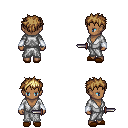
a pixel art fantasy rpg character, female body template, human, dark skin, white robe, red pants, blonde bedhead hairstyle, white cloth bracers, brown slippers, dagger, four views (front, back, left, right), 2x2 character sprite sheet, small pixel art, hard edges, no anti-aliasing